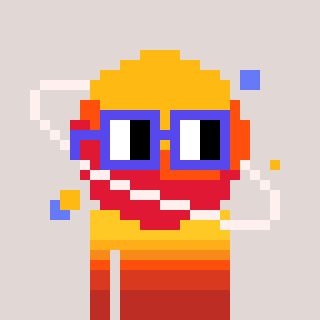
a pixel art character with square blue glasses, a saturn-shaped head and a computerblue-colored body on a warm background